Question: I work with MEF for a long time and once in a while it just drives me crazy. Have NO idea what it needs.
I have 2 files that we interested in:
1. My EXE with 2 classes:
JobFactory : IJobFactory and SaferWatchProcessor : IJob
1. Quartz.net DLL which have those interfaces definitions
Creating container:
'''
var aggregateCatalog = new AggregateCatalog(
new DirectoryCatalog(".", "*.dll"),
new DirectoryCatalog(".", "*.exe"));
Bootstrapper.CompositionContainer = new CompositionContainer(aggregateCatalog, true);
'''
catalog now have JobFactory but NO SaferWatchProcessor. Why?

Here is classes:
'''
[Export(typeof(IJob))]
public class SaferWatchProcessor : IJob
{
public void Execute(IJobExecutionContext context)
{
Debug.WriteLine("SaferWatchProcessor.Execute");
}
}
'''
SaferWatchProcessor has nothing there, just one method. Has Export attribute.
'''
[Export(typeof(IJobFactory))]
public class JobFactory : IJobFactory
{
[ImportMany(typeof(IJob))]
public List<IJob> Jobs { get; private set; }
public virtual IJob NewJob(TriggerFiredBundle bundle, IScheduler scheduler)
{
IJobDetail jobDetail = bundle.JobDetail;
Type jobType = jobDetail.JobType;
try
{
Debug.WriteLine("IDATT.WindowsService.JobFactory - creating job instance");
return this.Jobs.First();
}
catch (Exception e)
{
var se = new SchedulerException(string.Format(CultureInfo.InvariantCulture, "Problem instantiating class '{0}'", jobDetail.JobType.FullName), e);
throw se;
}
}
public virtual void ReturnJob(IJob job)
{
}
}
'''
JobFactory has ImportMany (which doesn't fail, but has 0 items)
I tried to set it as single Import and was getting following error:
'''
System.ComponentModel.Composition Warning: 1 : The ComposablePartDefinition 'IDATT.WindowsService.JobFactory' has been rejected. The composition remains unchanged. The changes were rejected because of the following error(s): The composition produced a single composition error. The root cause is provided below. Review the CompositionException.Errors property for more detailed information.
1) No exports were found that match the constraint:
ContractName Quartz.IJob
RequiredTypeIdentity Quartz.IJob
Resulting in: Cannot set import 'IDATT.WindowsService.JobFactory.Jobs (ContractName="Quartz.IJob")' on part 'IDATT.WindowsService.JobFactory'.
Element: IDATT.WindowsService.JobFactory.Jobs (ContractName="Quartz.IJob") --> IDATT.WindowsService.JobFactory --> DirectoryCatalog (Path=".")
A first chance exception of type 'System.InvalidOperationException' occurred in IDATT.WindowsService.exe
'''
Nothing seems to be wrong, but why it doesn't want to import IJob?
EDIT:
I removed all IJob definitions and use plain Export/Import and added debugging for MEF. Still problem and here is error:
'''
[Part] IDATT.WindowsService.JobFactory from: DirectoryCatalog (Path="C:\CodeWorkspace\IdattLC\ClientServerCode\IDATT.WindowsServicein\Debug")
[Primary Rejection]
[Export] IDATT.WindowsService.JobFactory (ContractName="Quartz.Spi.IJobFactory")
[Import] IDATT.WindowsService.JobFactory.SaferWatchProcessor (ContractName="IDATT.WindowsService.Jobs.SaferWatchProcessor")
[Exception] System.ComponentModel.Composition.ImportCardinalityMismatchException: No exports were found that match the constraint:
ContractName IDATT.WindowsService.Jobs.SaferWatchProcessor
RequiredTypeIdentity IDATT.WindowsService.Jobs.SaferWatchProcessor
at System.ComponentModel.Composition.Hosting.ExportProvider.GetExports(ImportDefinition definition, AtomicComposition atomicComposition)
at System.ComponentModel.Composition.Hosting.ExportProvider.GetExports(ImportDefinition definition)
at Microsoft.ComponentModel.Composition.Diagnostics.CompositionInfo.AnalyzeImportDefinition(ExportProvider host, IEnumerable'1 availableParts, ImportDefinition id)
'''
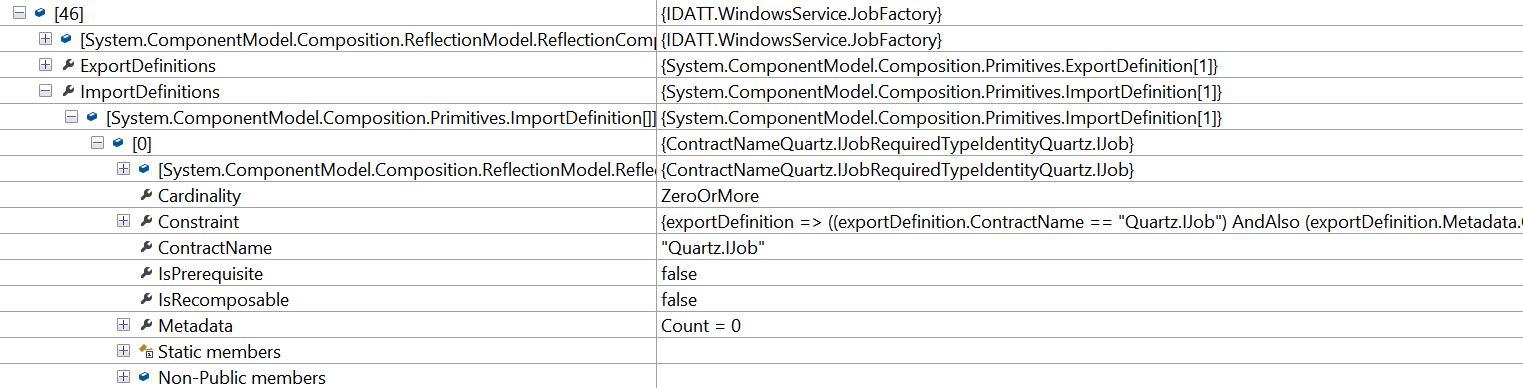
Answer: Ok, I figured it out hard way. I thought it will be useful to post my findings.
What happened is that I installed MEF 2 from NuGet, new lightweight MEF for 4.5 and Windows store.
All my existing libraries was built with regular old MEF
'using System.ComponentModel.Composition' and for this problematic import ReSharper suggested couple namespaces and I used 'import using System.Composition' for Export attribute
not sure what good in MEF 2, but it's not going to work with existing libraries/exports against regular MEF so be careful!